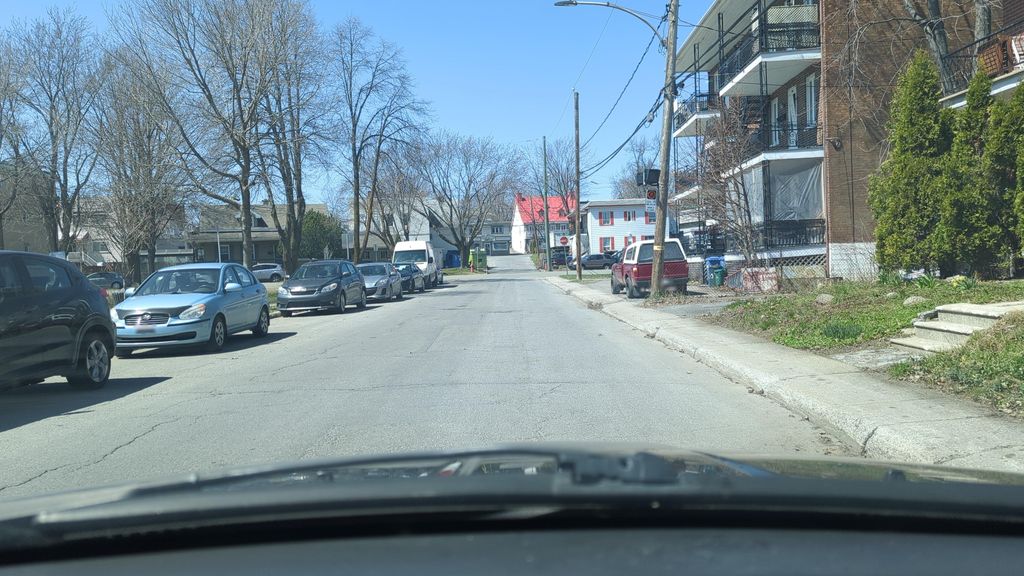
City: quebec_city